Field crop: maize
Growth stage: 1
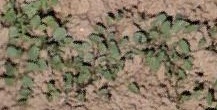
Species: convolvulus